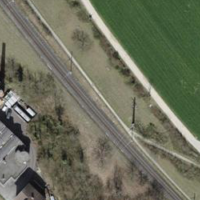
EUNIS habitat code: 25
Species observed at this site:
Juglans regia
Phaneroptera falcata
Gomphocerippus rufus
Chorthippus biguttulus